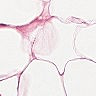
Metastatic tissue present: no